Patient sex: F
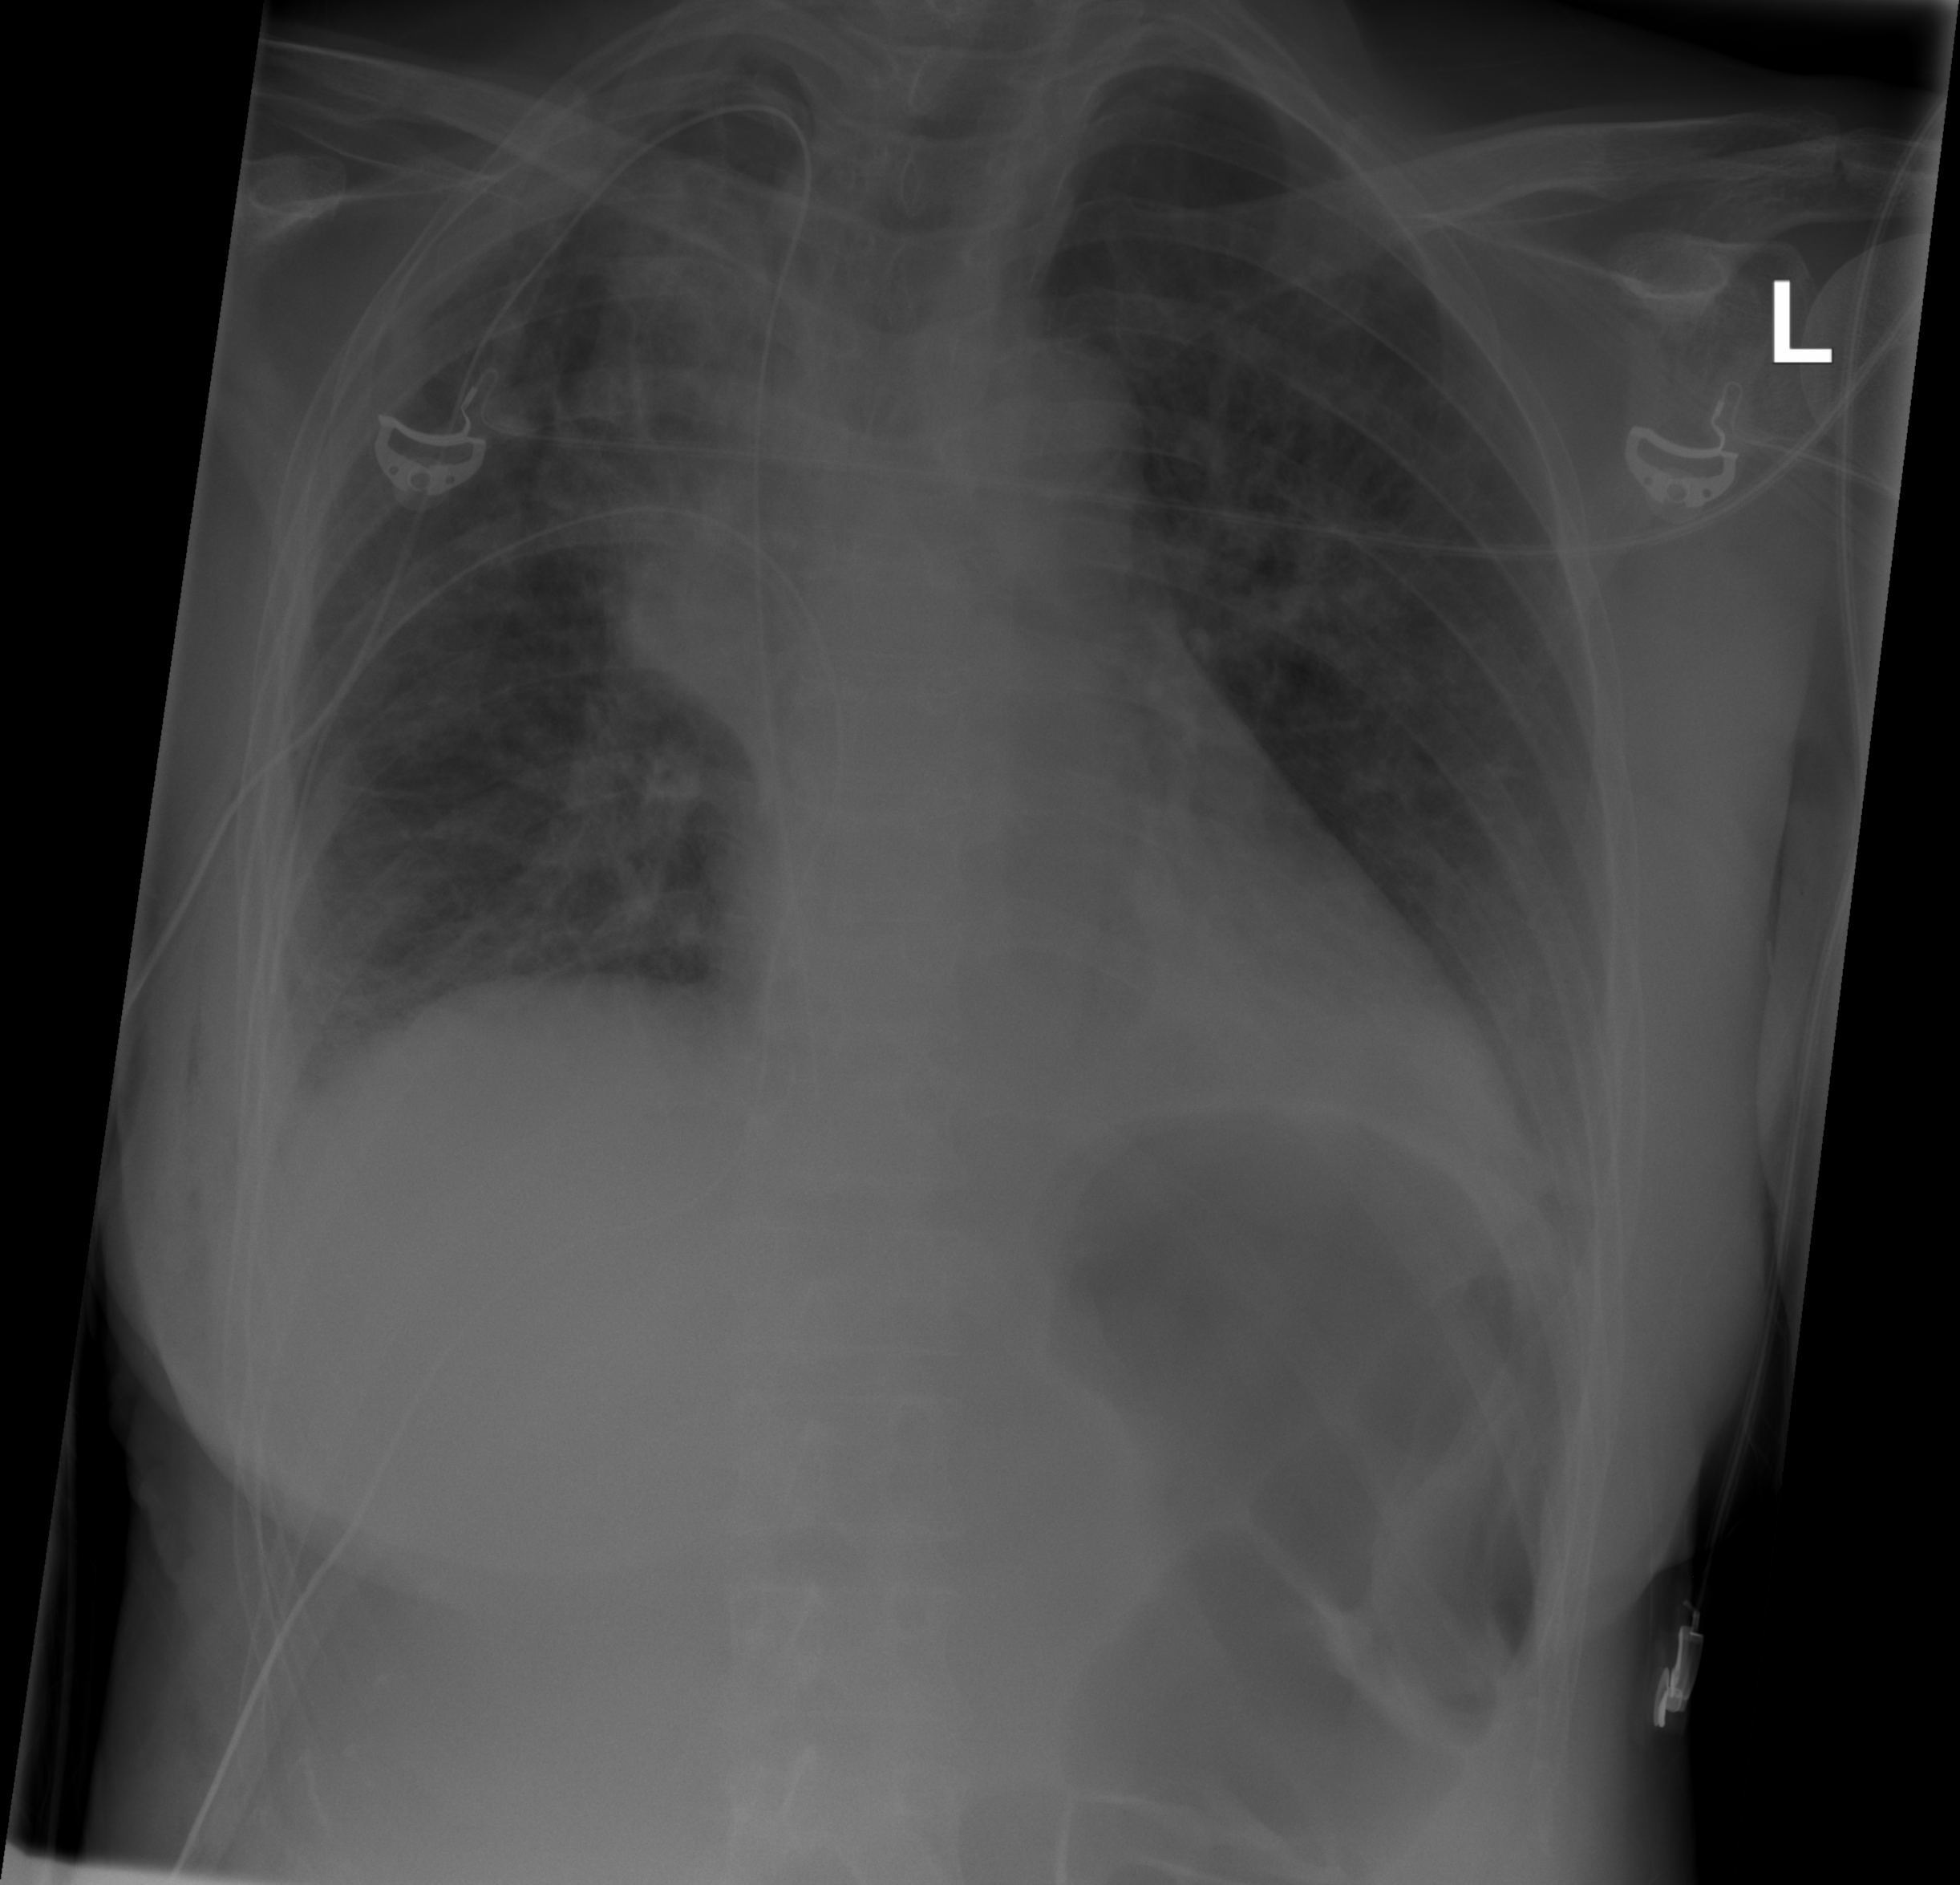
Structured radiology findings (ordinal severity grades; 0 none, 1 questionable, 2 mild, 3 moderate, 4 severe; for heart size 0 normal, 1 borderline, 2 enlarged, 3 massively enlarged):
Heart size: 0
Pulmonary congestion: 0
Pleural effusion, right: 2
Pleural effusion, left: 1
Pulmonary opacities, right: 1
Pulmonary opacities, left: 0
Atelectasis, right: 1
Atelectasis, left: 1